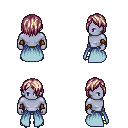
a pixel art fantasy rpg character, male body template, dark elf, purple skin, overskirt, teal pants, white blonde bangs hairstyle, cloth bracers, gold boots, four views (front, back, left, right), 2x2 character sprite sheet, small pixel art, hard edges, no anti-aliasing